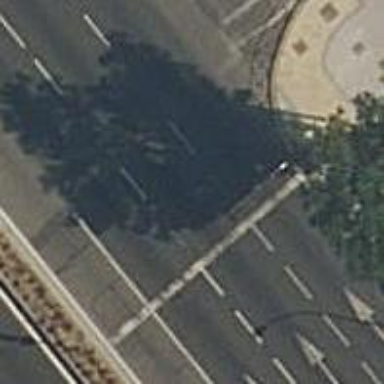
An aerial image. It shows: Road with traffic signals.